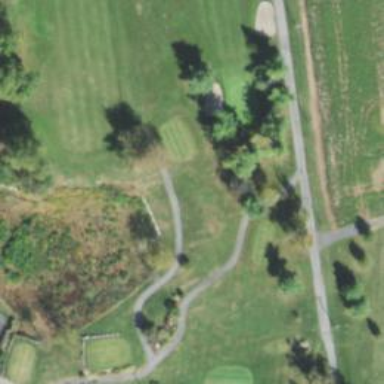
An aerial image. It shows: Golf tee.